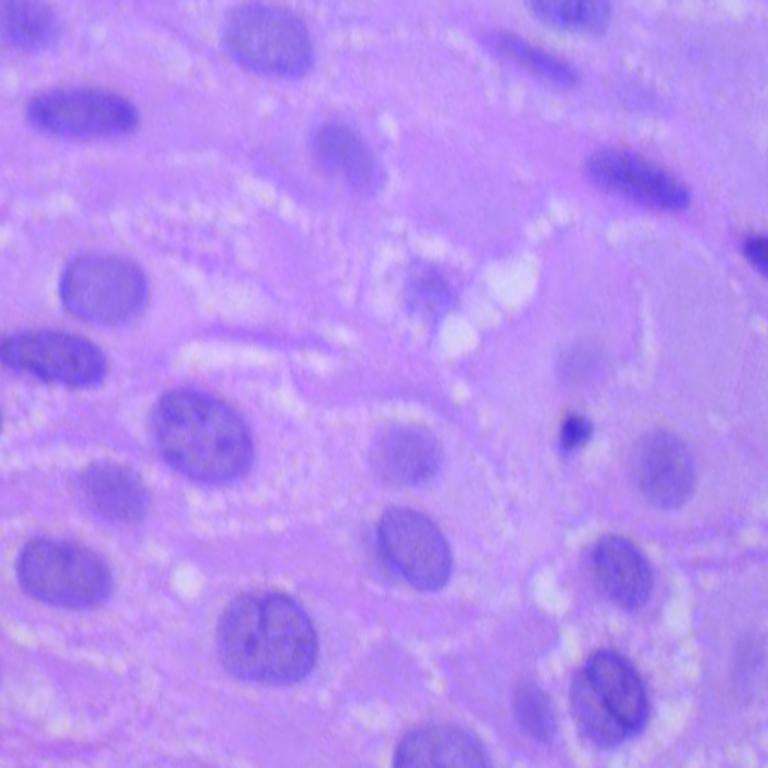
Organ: lung
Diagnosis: squamous carcinomas